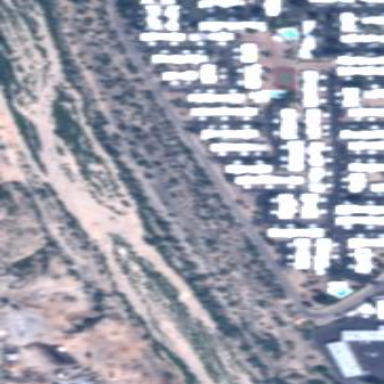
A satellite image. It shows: Apartment used for tourism.